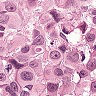
Metastatic tissue present: yes